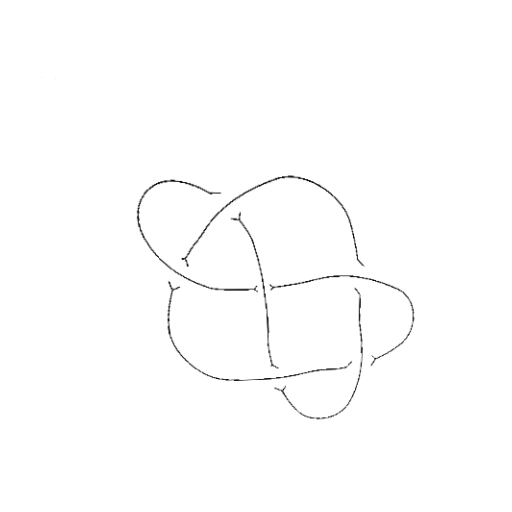
Crossing number: 6